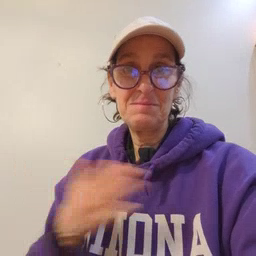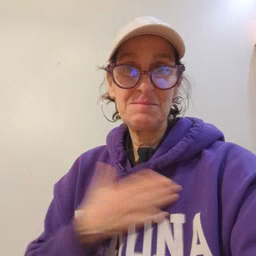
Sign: minemy